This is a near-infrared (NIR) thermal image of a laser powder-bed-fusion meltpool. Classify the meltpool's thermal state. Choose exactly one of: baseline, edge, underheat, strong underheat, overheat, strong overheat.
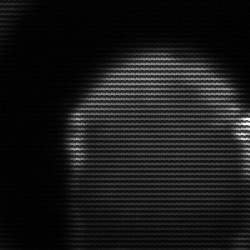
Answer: edge